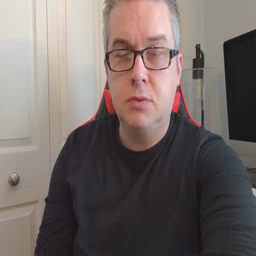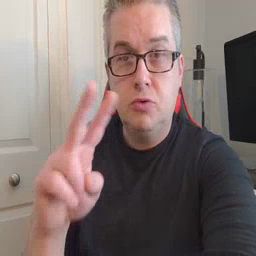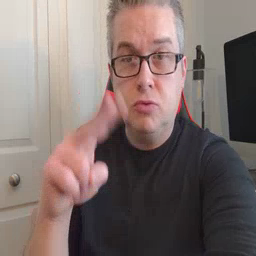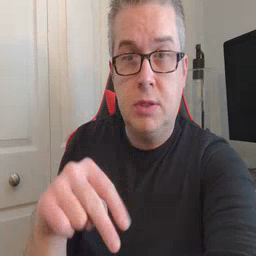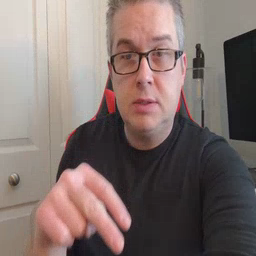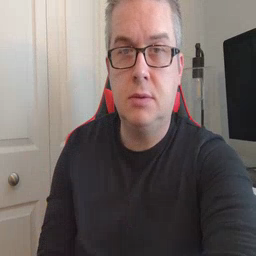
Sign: read